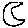
Label: moon